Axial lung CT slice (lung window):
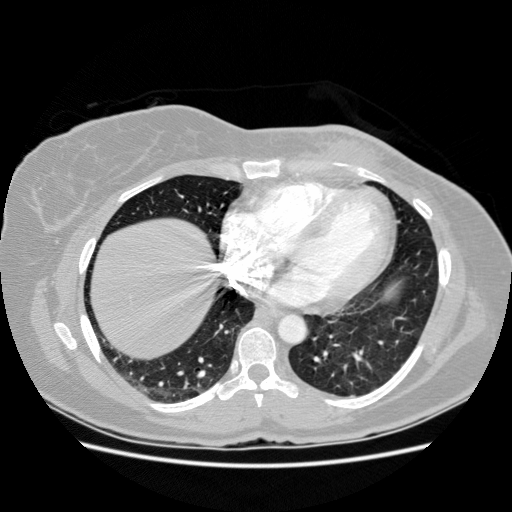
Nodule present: no